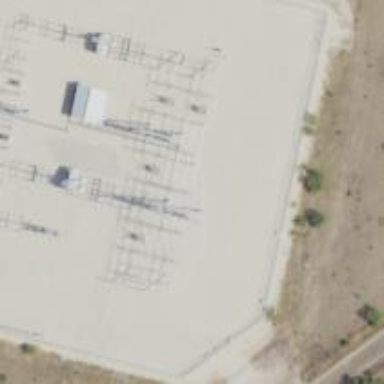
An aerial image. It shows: Switch used for power control.